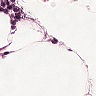
Metastatic tissue present: no